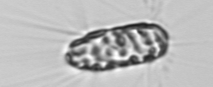
Label: Corethron_hystrix